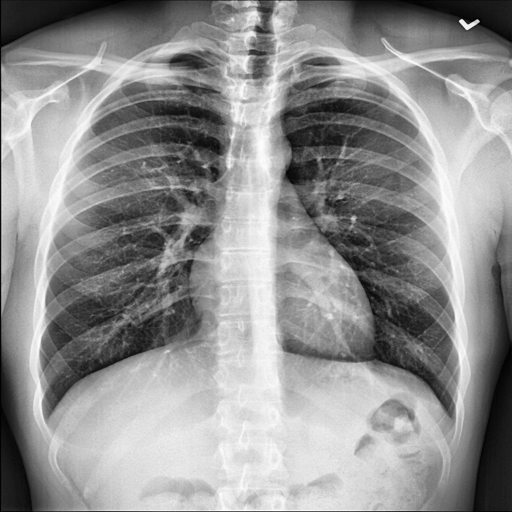
Finding: NORMAL